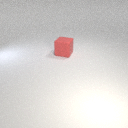
large red rubber cube